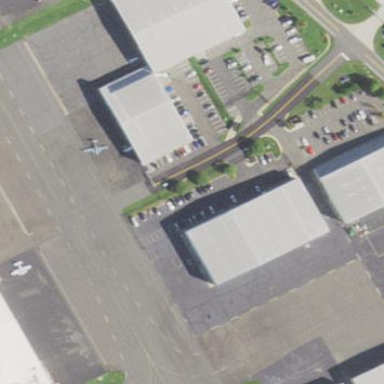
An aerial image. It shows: Hangar building.